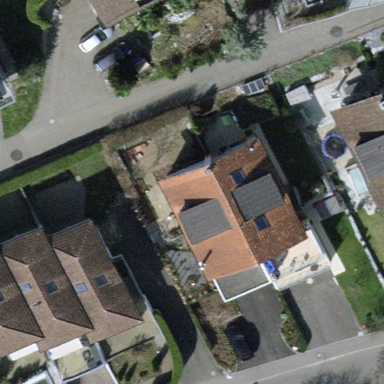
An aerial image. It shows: Semidetached house.